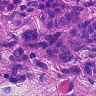
Metastatic tissue present: yes